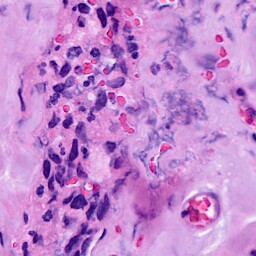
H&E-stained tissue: Breast